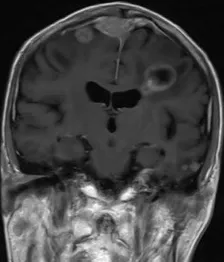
MRI of the dural and multiple brain metastases. (C) T1-weighted coronal image shows dural metastasis and lesions in the parietal and temporal lobes.
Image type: radiology (mri)